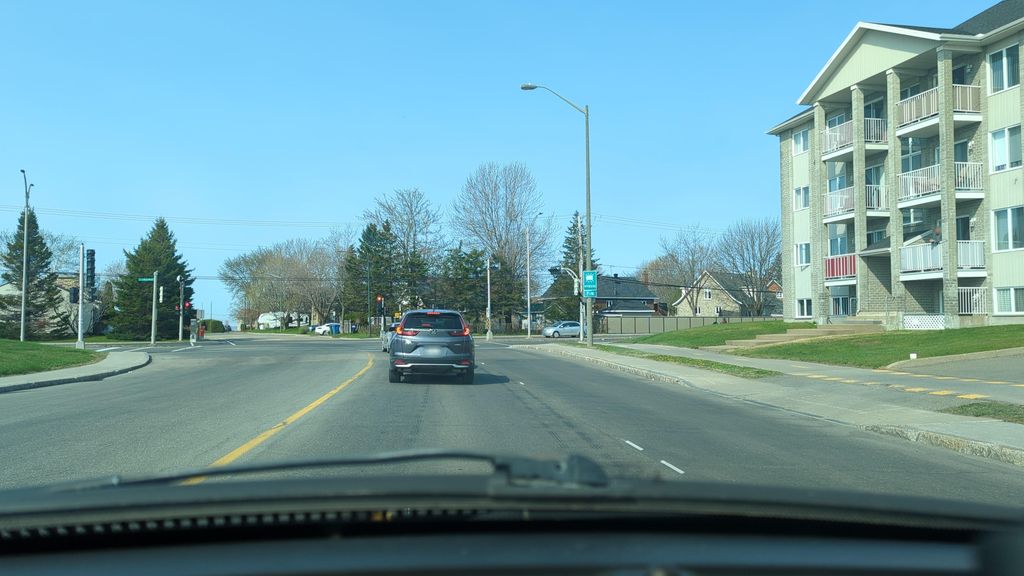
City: quebec_city